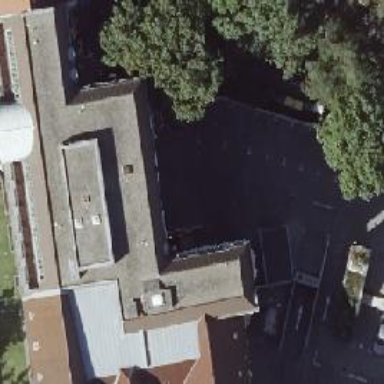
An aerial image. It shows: Parking entrance.